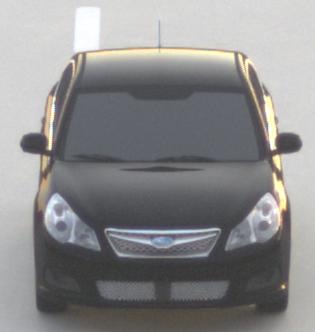
Make: Subaru
Model: Legacy 2.0R
Detailed model: Legacy (IV) Limousine
Model produced from: 2007/09
Model produced until: 2008/10
Doors: 4
Color: black
Road condition: dry road
Daytime: sunrise or sunset
Contrast: low contrast